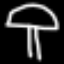
Label: mushroom